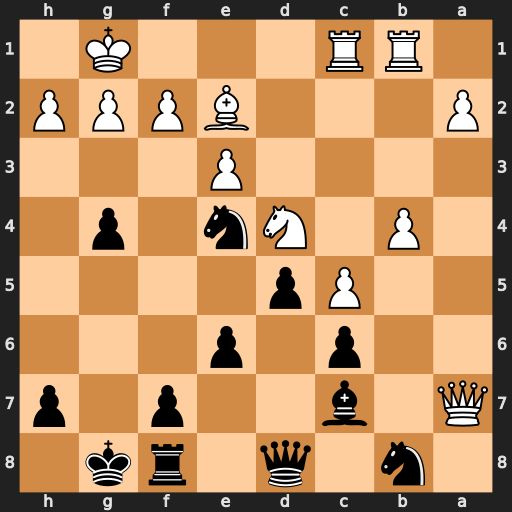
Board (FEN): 1n1q1rk1/Q1b2p1p/2p1p3/2Pp4/1P1Nn1p1/4P3/P3BPPP/1RR3K1
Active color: b
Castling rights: -
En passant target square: -
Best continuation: Bxh2+ Kxh2 Qh4+ Kg1 Qxf2+